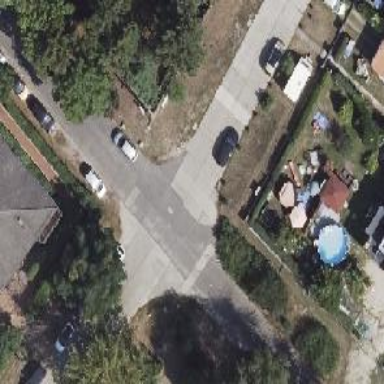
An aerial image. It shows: Residential road with concrete surface. There is parallel parking available on both sides of the road.